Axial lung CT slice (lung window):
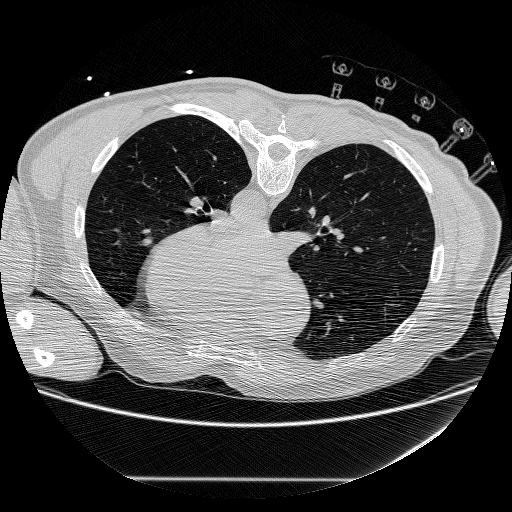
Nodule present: no